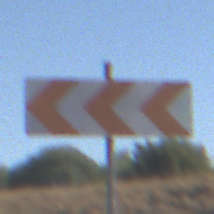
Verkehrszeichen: RichtungstafelnInKurvenGrossRechts
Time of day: Midday
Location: Outdoor (RoadRail)
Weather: Clear
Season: Summer
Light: Natural